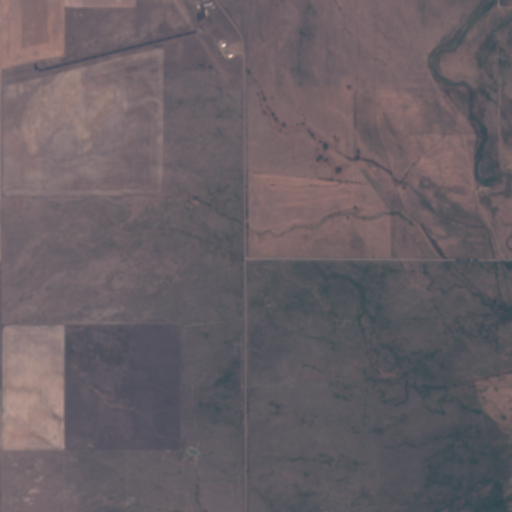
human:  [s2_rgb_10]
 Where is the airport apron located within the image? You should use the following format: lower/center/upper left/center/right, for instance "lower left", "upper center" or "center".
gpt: The airport apron is located in the upper center of the image.
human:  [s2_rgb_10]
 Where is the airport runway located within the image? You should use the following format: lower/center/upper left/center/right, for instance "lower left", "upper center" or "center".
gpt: The airport runway is located in the upper left of the image.
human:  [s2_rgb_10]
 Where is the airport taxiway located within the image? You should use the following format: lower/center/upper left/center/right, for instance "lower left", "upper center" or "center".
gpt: The airport taxiway is located in the upper left of the image.
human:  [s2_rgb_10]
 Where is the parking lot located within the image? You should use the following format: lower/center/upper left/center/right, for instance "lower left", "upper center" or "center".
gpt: The parking lot is located in the upper center of the image.
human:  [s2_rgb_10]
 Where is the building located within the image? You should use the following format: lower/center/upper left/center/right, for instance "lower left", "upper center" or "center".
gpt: The building is located in the upper center of the image.
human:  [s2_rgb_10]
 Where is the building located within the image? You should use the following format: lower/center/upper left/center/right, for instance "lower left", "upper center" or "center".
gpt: The building is located in the upper center of the image.
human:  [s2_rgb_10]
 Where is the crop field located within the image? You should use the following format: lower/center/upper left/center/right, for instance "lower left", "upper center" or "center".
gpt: There is no crop field in the image.